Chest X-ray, PA view. Patient: 80 years old, sex M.
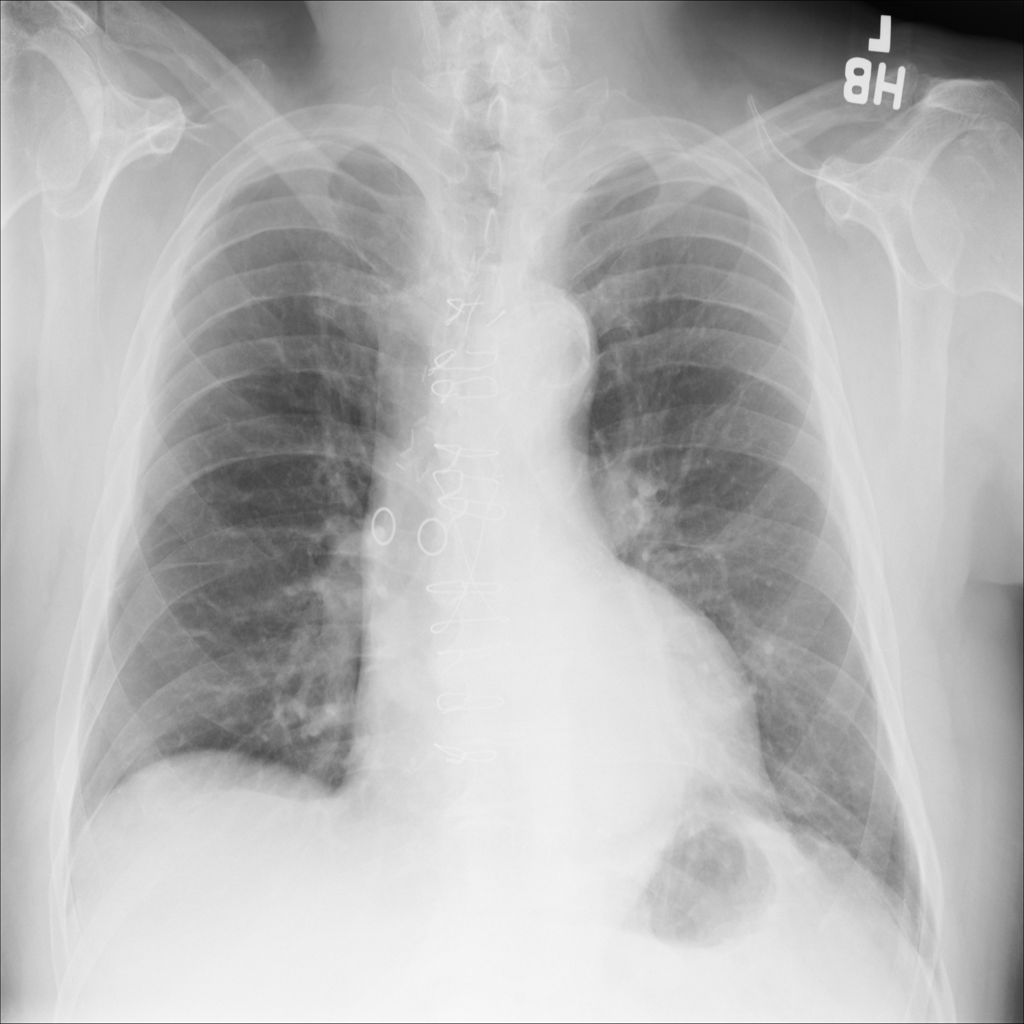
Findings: No Finding